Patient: sex F, age 65
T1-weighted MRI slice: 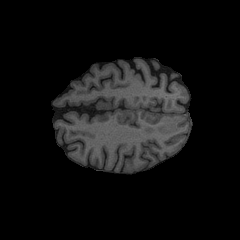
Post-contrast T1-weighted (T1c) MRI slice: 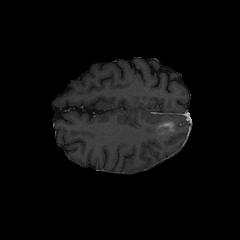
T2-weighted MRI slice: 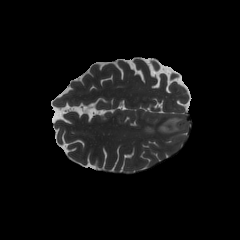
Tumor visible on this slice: yes
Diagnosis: Glioblastoma, IDH-wildtype
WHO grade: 4